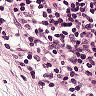
Metastatic tissue present: no